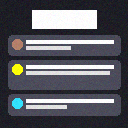
Screen state: on